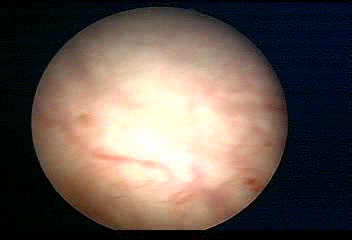
Modality: WLC
Class: Normal mucosa
Bladder cancer association: No